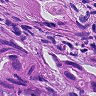
Metastatic tissue present: yes